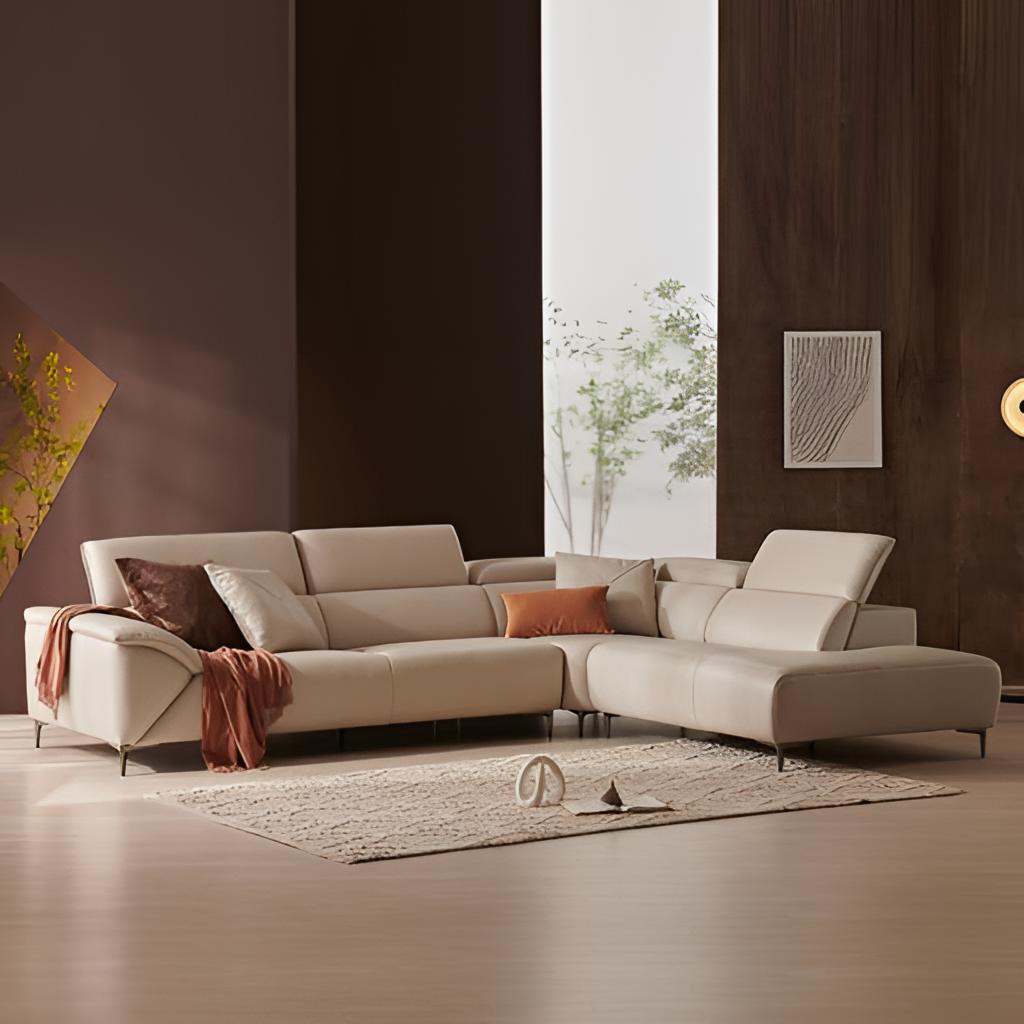
living room, leather sectional sofa, wood flooring, with plank pattern, brown wood wallpaper, with vertical two tone pattern, modern